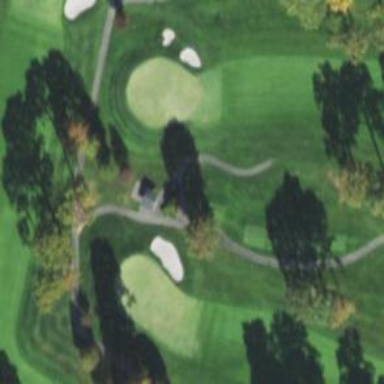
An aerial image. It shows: Pathway for golfing.